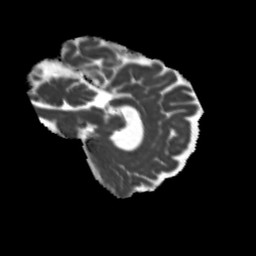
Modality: MD
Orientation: sagittal
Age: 76
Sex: female
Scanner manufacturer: siemens
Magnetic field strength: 3 T
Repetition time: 5.25 s
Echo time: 0.08 s